Question: I am trying to a default context menu of QTableView in .
I have re-implemented the contextMenuEvent but it works on 1st time right click. When I click on the same Item 2nd time the default context menu . (Image attached below for referance.)
I tried "" but it didn't work. Also referred the answers of similar type questions but still the issue is unresolved.
Any idea?
Ex. showing Re-implemented context menu in QTableView.
'''
def contextMenuEvent(self, event):
menu = QMenu(self)
CutAction = QAction(self.view)
CutAction.setText("&Cut")
menu.addAction(CutAction)
CutAction.setIcon(QIcon(":/{0}.png".format("Cut")))
CutAction.setShortcut("Ctrl+X")
self.connect(CutAction, SIGNAL("triggered()"), self.cut)
'''

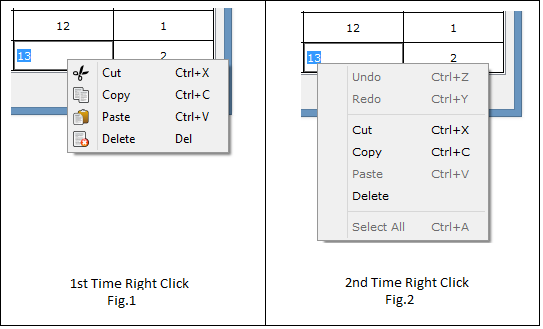
Answer: with the code that shows I can not reproduce your problem, even so the solution is to use 'Qt::CustomContextMenu' by enabling the signal 'customContextMenuRequested', and in the corresponding slot you have to implement the logic:
'''
from PyQt4.QtCore import *
from PyQt4.QtGui import *
class TableView(QTableView):
def __init__(self, *args, **kwargs):
super(TableView, self).__init__(*args, **kwargs)
self.setContextMenuPolicy(Qt.CustomContextMenu)
self.customContextMenuRequested.connect(self.onCustomContextMenuRequested)
def onCustomContextMenuRequested(self, pos):
menu = QMenu()
CutAction = menu.addAction("&Cut")
menu.addAction(CutAction)
CutAction.setIcon(QIcon(":/{0}.png".format("Cut")))
CutAction.setShortcut("Ctrl+X")
CutAction.triggered.connect(self.cut)
menu.exec_(self.mapToGlobal(pos))
def cut(self):
pass
if __name__ == '__main__':
import sys
app = QApplication(sys.argv)
w = TableView()
model = QStandardItemModel(10, 10, w)
w.setModel(model)
w.show()
sys.exit(app.exec_())
'''